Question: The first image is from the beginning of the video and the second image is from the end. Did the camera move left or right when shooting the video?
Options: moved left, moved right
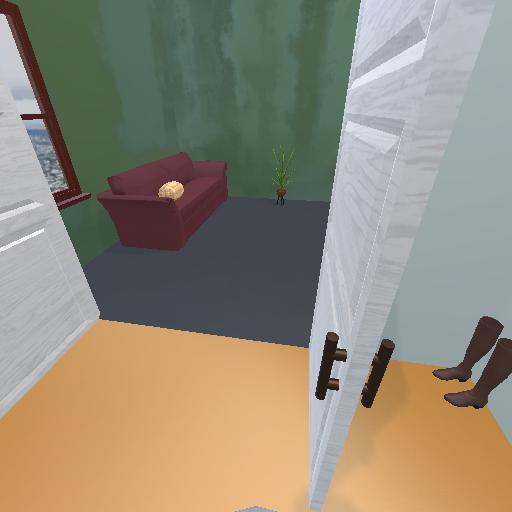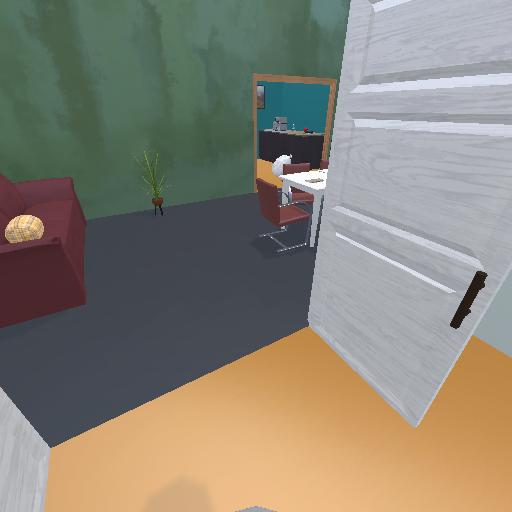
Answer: moved left